Field crop: tomato
Growth stage: 2
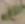
Species: solanum